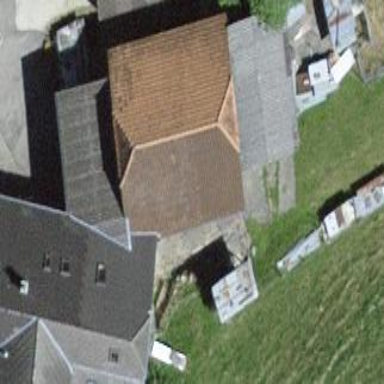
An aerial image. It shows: Rural barn.